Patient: sex M, age 59
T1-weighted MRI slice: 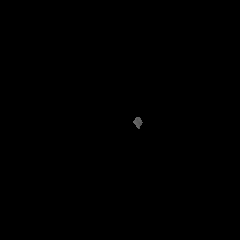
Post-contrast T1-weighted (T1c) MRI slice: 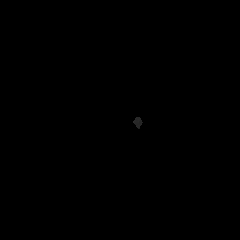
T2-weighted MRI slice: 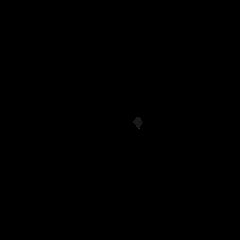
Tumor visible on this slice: no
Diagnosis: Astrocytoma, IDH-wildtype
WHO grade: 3